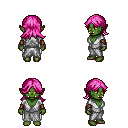
a pixel art fantasy rpg character, female body template, orc, green skin, white robe, white pants, pink loose hair, cloth bracers, four views (front, back, left, right), 2x2 character sprite sheet, small pixel art, hard edges, no anti-aliasing